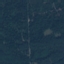
Label: Forest